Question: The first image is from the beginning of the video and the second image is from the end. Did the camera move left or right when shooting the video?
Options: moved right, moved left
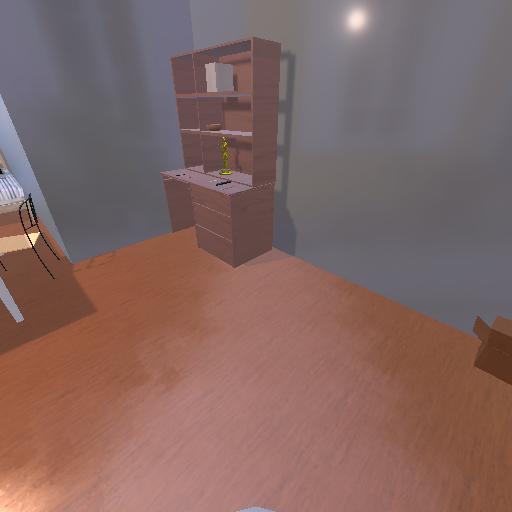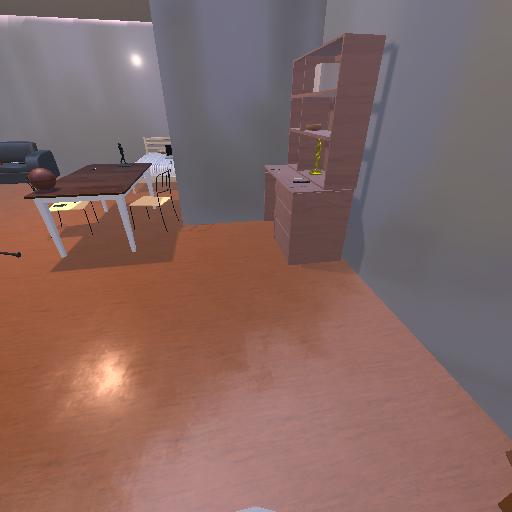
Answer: moved right